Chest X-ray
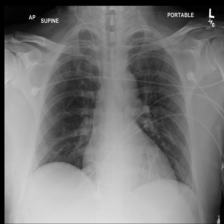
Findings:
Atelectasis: negative
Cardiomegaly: negative
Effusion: negative
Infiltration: negative
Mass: negative
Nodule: negative
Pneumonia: negative
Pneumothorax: negative
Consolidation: negative
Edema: negative
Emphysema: negative
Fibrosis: negative
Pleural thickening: negative
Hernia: negative